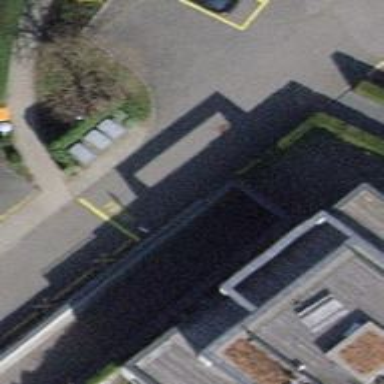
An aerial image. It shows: Parking area.